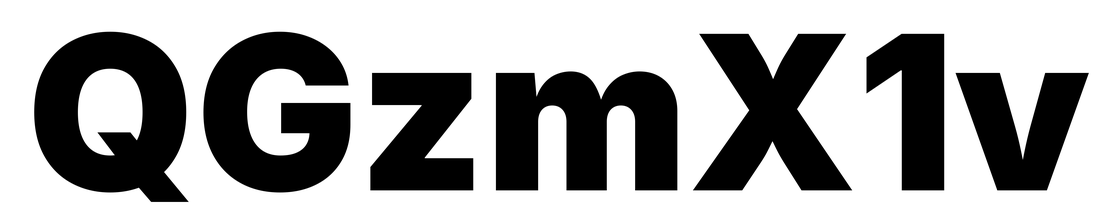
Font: Inter_Black